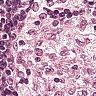
Metastatic tissue present: no